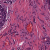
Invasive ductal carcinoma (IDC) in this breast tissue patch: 0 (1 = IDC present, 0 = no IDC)